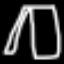
Label: pants